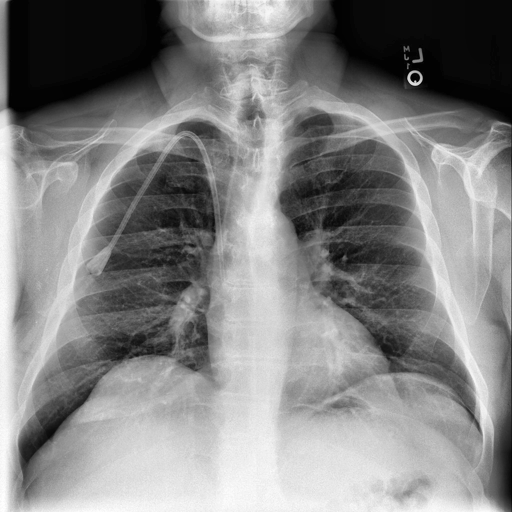
Finding: NORMAL